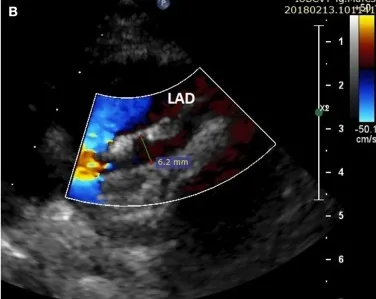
(B) The same image as 3A with color Doppler.
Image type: radiology (ultrasound)